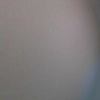
Label: space